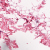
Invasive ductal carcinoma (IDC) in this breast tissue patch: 0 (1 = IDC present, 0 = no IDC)